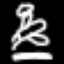
Label: airplane